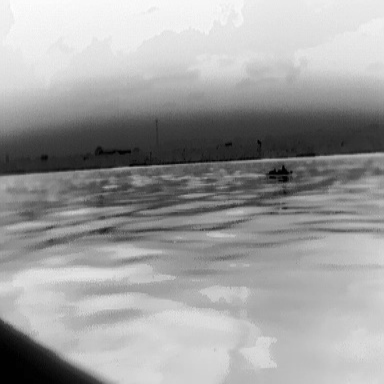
There is a warship in the infrared image.